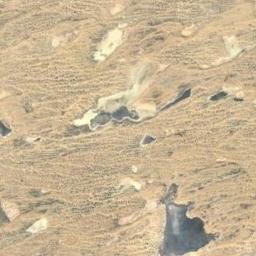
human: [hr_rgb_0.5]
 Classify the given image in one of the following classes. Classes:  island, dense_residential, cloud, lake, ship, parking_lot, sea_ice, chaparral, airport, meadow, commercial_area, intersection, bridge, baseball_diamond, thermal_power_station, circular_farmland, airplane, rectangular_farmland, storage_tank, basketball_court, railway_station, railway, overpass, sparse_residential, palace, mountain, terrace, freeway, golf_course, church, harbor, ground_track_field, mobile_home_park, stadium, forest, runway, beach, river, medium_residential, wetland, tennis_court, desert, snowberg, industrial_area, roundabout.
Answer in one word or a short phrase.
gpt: desert